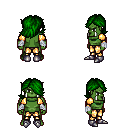
a pixel art fantasy rpg character, male body template, orc, green skin, gold arm armor, gold greaves, green swoop hairstyle, white cloth bandages, metal boots, four views (front, back, left, right), 2x2 character sprite sheet, small pixel art, hard edges, no anti-aliasing